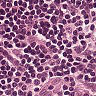
Metastatic tissue present: no